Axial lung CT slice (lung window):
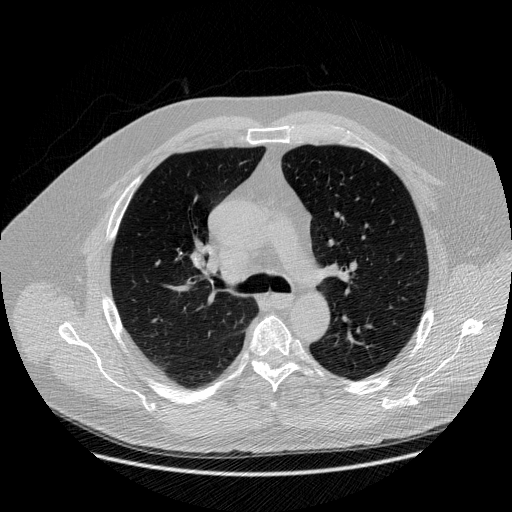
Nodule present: no